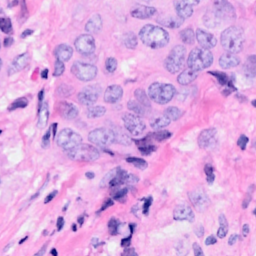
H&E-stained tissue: Breast